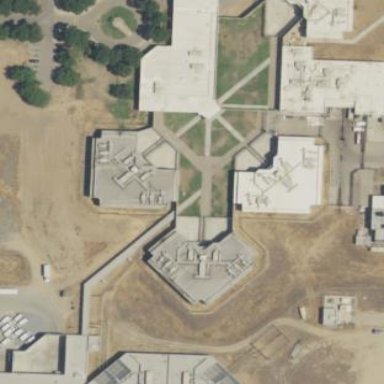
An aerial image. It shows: Prison.